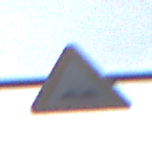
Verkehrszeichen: UnebeneFahrbahn
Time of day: SunriseSunset
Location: Outdoor (Urban)
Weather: PartlyCloudy
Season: NotSpecified
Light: Natural